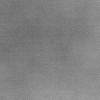
Atmospheric dust classification: dusty